Aerial crown-view tile of a tropical tree (Barro Colorado Island, Panama), acquired 20241112:
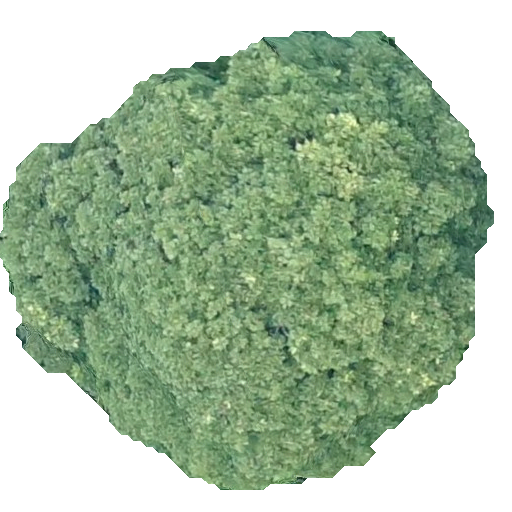
Species: Dipteryx oleifera
GBIF accepted scientific name: Dipteryx oleifera
Crown area: 255.929 m²